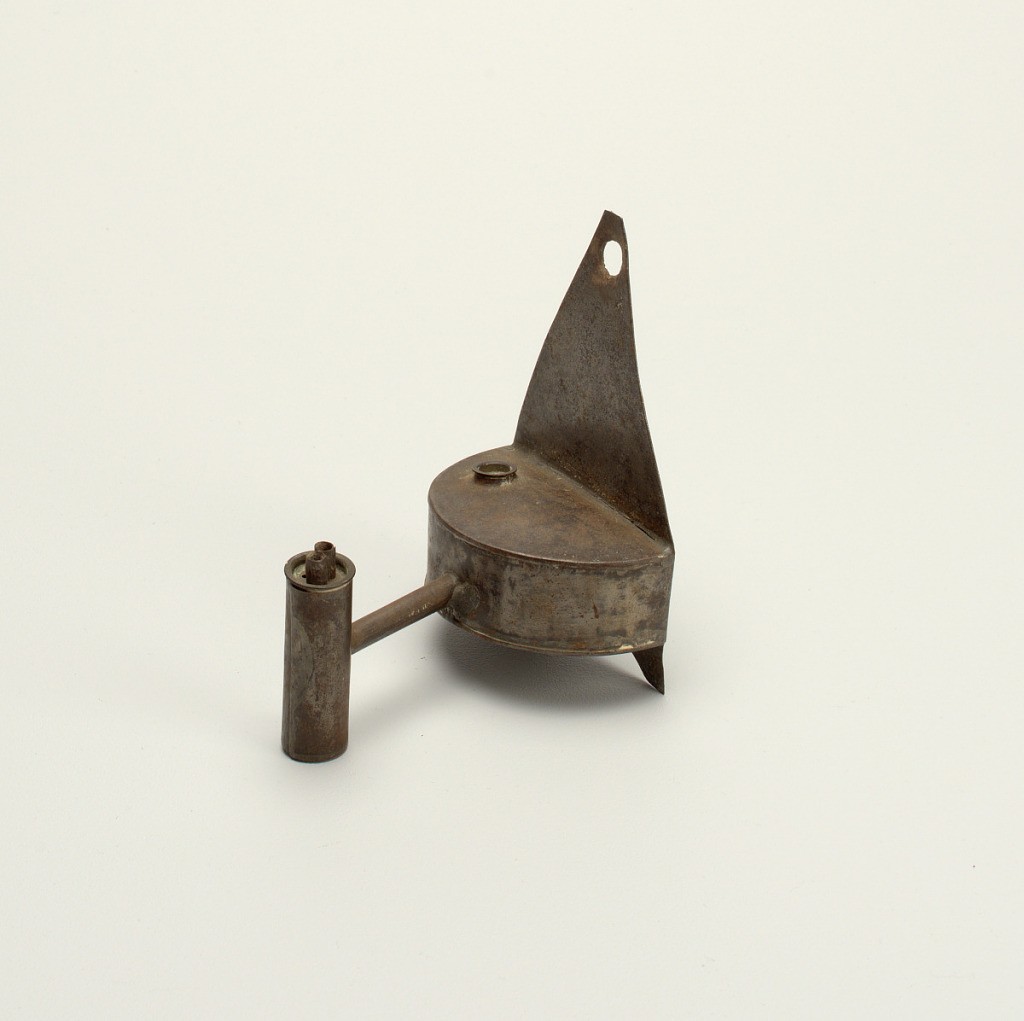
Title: whale oil lamp
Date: early 19th century
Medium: Tin, brass
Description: One of a pair of whale oil lamps. Flat semicircular container with brass cup over the filling hole; attached to a triangular piece of tin, arched below and with hole at top; at the front of the container a pipe connecting with upright cylinder which is fitted with two brass tubes and a brass plate. -a and -b are the same.